Field crop: maize
Growth stage: 2
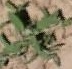
Species: atriplex